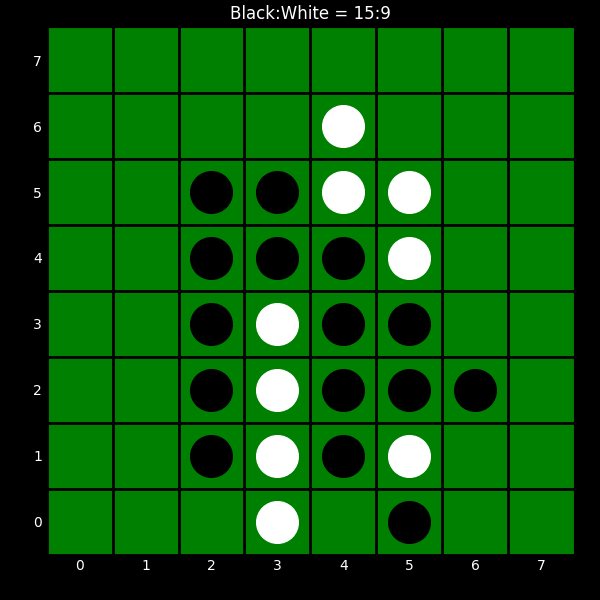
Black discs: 15
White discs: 9